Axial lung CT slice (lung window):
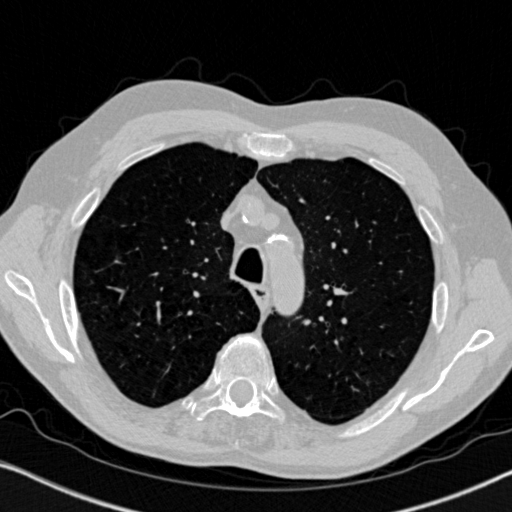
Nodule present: no